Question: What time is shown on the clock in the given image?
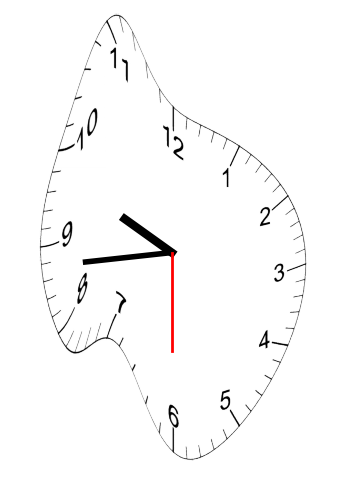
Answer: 09:43:30